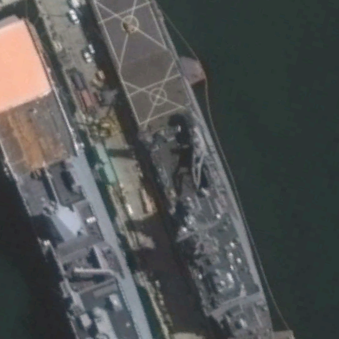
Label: combat